Field crop: tomato
Growth stage: 1
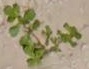
Species: portulaca